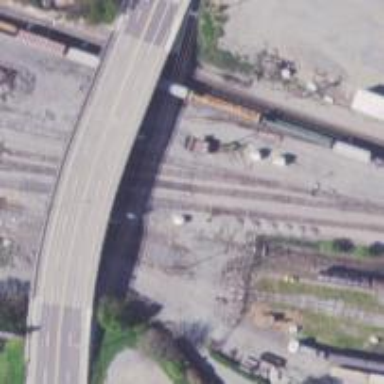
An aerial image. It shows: Railway yard in service.